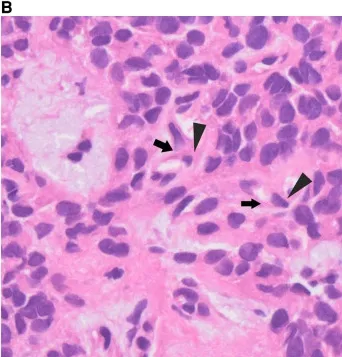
Cercariform cells : slight nuclear atypia (triangles) and delicate elongation of the cytoplasm (arrows). (hematoxylin-eosin, original magnifications x200[a], x400[b.
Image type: pathology (h&e)